Question: I am using a JPanel as a Main panel to display information to my users.
I have created 3 other Jpanels using methods. titlePanel, verbiagePanel, closeButtonPanel. Each of these methods are assigned as a component and added to the main panel. I am using BoxLayout in the main panel as well as the other panels.
'''
Component titlePanel = titlePanel();
Component verbiagePanel = verbiagePanel();
Component closeButtonPanel = closeButton();
this.setTitle("EDI - Help Page");
//this.setResizable( false );
centerPanel = new JPanel();
centerPanel.setLayout(new BoxLayout(centerPanel, BoxLayout.PAGE_AXIS));
centerPanel.setPreferredSize(new Dimension(700, 300));
centerPanel.add(titlePanel, BorderLayout.NORTH);
centerPanel.add(Box.createRigidArea(new Dimension(0, 10)));
centerPanel.add(verbiagePanel, BorderLayout.CENTER);
centerPanel.add(Box.createRigidArea(new Dimension(0, 2)));
centerPanel.add(closeButtonPanel, BorderLayout.SOUTH);
getContentPane().add(centerPanel);
this.pack();
'''
Above it the main panel Method. When I compile and run the dialog, everything looks right except the verbiagePanel. It is only half the size of the parent panel and the other 2 panels.

Here is the code for my verbiagePanel
'''
private JPanel verbiagePanel() {
String titleText = "<html><font size=4><b><center>How To Use This Application</b></center></font></html>";
String text = "<html>" +
" <P align=left><font size=3>" +
" &nbsp;&nbsp;&nbsp;&nbsp;1. Add a data to the list of Selected Datasets.<br/>" +
" &nbsp;&nbsp;&nbsp;&nbsp;(see below for detailed instructions on adding datasets)<br/>" +
" &nbsp;&nbsp;&nbsp;&nbsp;2. Select the project to send data to.<br/>" +
" &nbsp;&nbsp;&nbsp;&nbsp;3. Adjust the list of selected 3D or 2D translators if desired.<br/>" +
" &nbsp;&nbsp;&nbsp;&nbsp;4. Use the Send button to continue the EDI transaction." +
" </font></P>" +
" </html>";
JLabel titleLabel = new JLabel(titleText, JLabel.CENTER);
titleLabel.setBorder(BorderFactory.createLineBorder(Color.black));
JLabel bodyLabel = new JLabel(text, JLabel.LEFT);
bodyLabel.setBorder(BorderFactory.createLineBorder(Color.black));
JPanel p = new JPanel();
p.setLayout(new BoxLayout(p, BoxLayout.Y_AXIS));
p.add(titleLabel);
p.add(bodyLabel);
p.setBorder(BorderFactory.createLineBorder(Color.black));
return p;
}
'''
The funny thing is, if I remove the BoxLayout from the Panel. The Panel will expand to match the other 2 panels. But the spacing of the labels are crazy. I will end up having at least 5 labels in the panel. Right now I am only showing 2 to make it more simple.
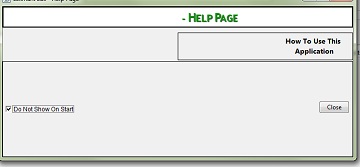
Answer: I ended up using GrigBagLayout model. It worked as needed.